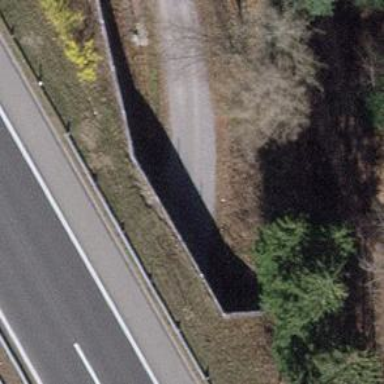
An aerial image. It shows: Track with grade2 tracktype passing through tunnel.